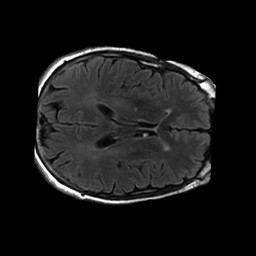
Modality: FLAIR
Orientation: axial
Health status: ill
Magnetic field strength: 3 T